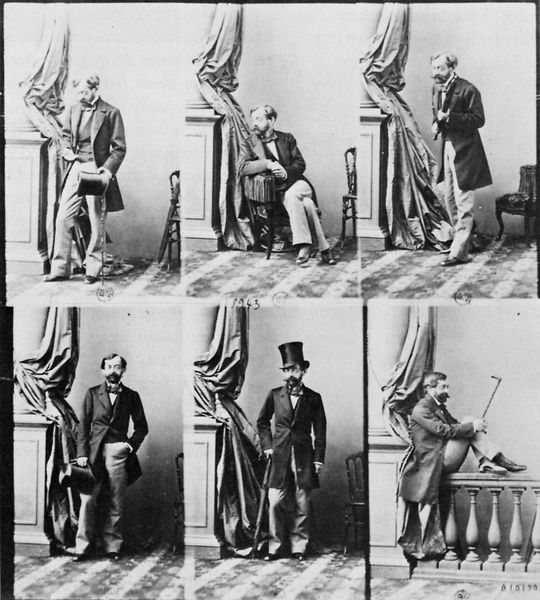
Titel: Ungeschnittenes Blatt mit acht Ansichten von De Cabanès
Künstler: Andrè Adolphe Eugené Disdéri
Standort: Paris
Institution: Bibliothèque Nationale.
Schlagwörter: mann, weiß, menschen, sitzen, zola, ausschnitt, bewegung, grau, hut, hüte, männer, profil, raum, schwarz, stuhl, stühle, säule, säulen, zimmer, regenschirm, schirm, tuch, herren, rock, schleife, teppich, zylinder, anzug, anzüge, bart, bärte, hose, jacke, schnurrbart, wand, mensch, sockel, stehen, vollbart, bild, herr, innenraum, portrait, porträt, vorhang, boden, mantel, pose, sitzend, stehend, stoff, personen, person, frontal, locken, stock, balkon, bilder, fotos, papier, sitz, gehstock, schuhe, stab, studie, mauer, staffage, dekoration, frack, gardine, vorhänge, detail, barbe, homme, moustache, atelier, geländer, podest, fliege, gehrock, schnauzer, foto, fotografie, photographie, wände, posen, interieur, balustrade, porträts, schwarz weiss, humor, ironie, brille, canne, chapeau, witz, peitsche, reihe, posieren, räume, portraits, kapitell, photo, studien, visite, serie, beugen, mauern, lässig, assis, chaise, ballustrade, männder, basis, postament, teppisch, attelier, sechs, monokel, details, vollbärte, atellier, stoch, studio, lümmeln, costume, rideau, innenräume, gerte, parodie, sequenz, positionen, stellungen, versuche, aufnahmen, ablauf, bilderfolge, fotografien, photos, fotoserie, visitenkarte, carte de visite, requisite, mise en scène, variation, photographien, fotographien, foto fotos, fotoreihe, kontaktabzug, kontaktabzüge, podest säule, posend, visitenkarten, visitenkartenfotografie, frakc, zylinder+, 19.jhd., portraitszene, zylinder-hut, schanuz, photograhie, draperie